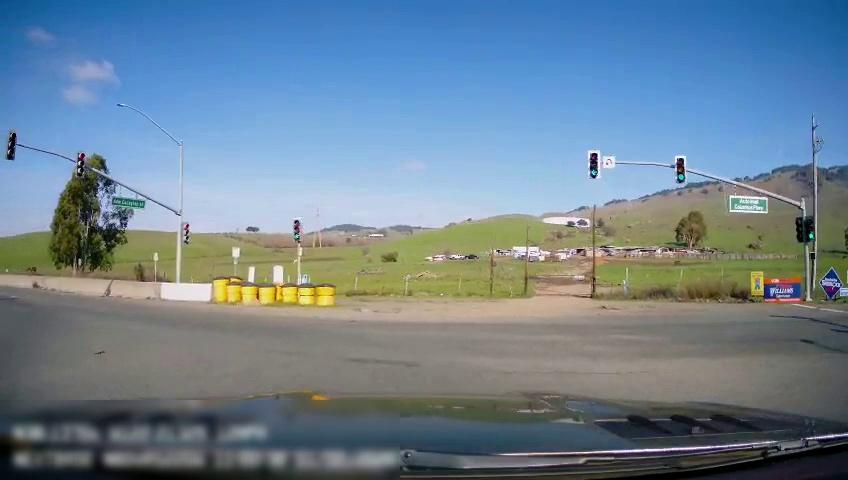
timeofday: Day
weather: Sunny
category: Drivable Space
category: Traffic | Lights
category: Traffic | Lights
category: Traffic | Lights
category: Traffic | Lights
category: Traffic | Signs
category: Traffic | Lights
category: Traffic | Lights
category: Traffic | Signs
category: Traffic | Lights
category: Traffic | Lights
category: Traffic | Signs
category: Traffic | Signs